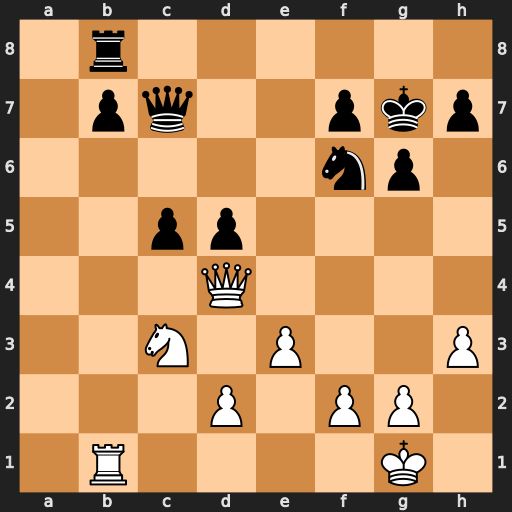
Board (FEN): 1r6/1pq2pkp/5np1/2pp4/3Q4/2N1P2P/3P1PP1/1R4K1
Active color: w
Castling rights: -
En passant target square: -
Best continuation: Qxf6+ Kxf6 Nxd5+ Ke5 Nxc7